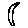
Label: moon